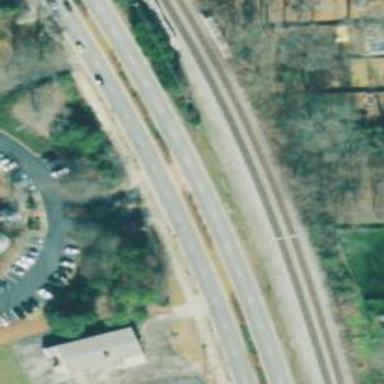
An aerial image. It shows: Emergency access point on the road.